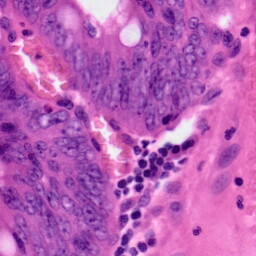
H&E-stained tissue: Colon